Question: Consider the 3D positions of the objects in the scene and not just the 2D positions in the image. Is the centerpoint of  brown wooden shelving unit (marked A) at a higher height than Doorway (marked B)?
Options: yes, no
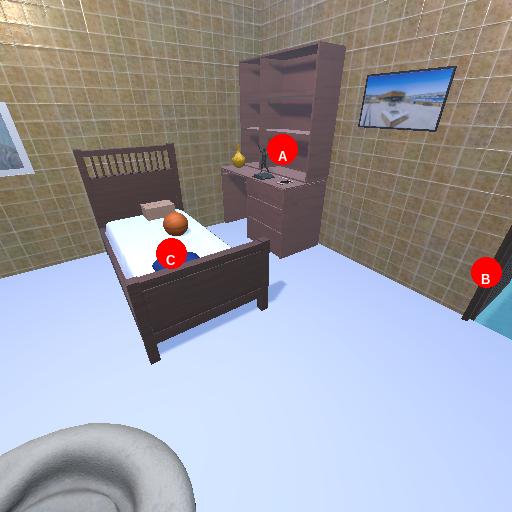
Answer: yes